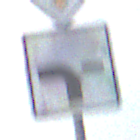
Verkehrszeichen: VerlaufVorfahrtsstrasse6
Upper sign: Vorfahrtsstrasse
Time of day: SunriseSunset
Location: Outdoor (Nature)
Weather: PartlyCloudy
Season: NotSpecified
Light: Natural